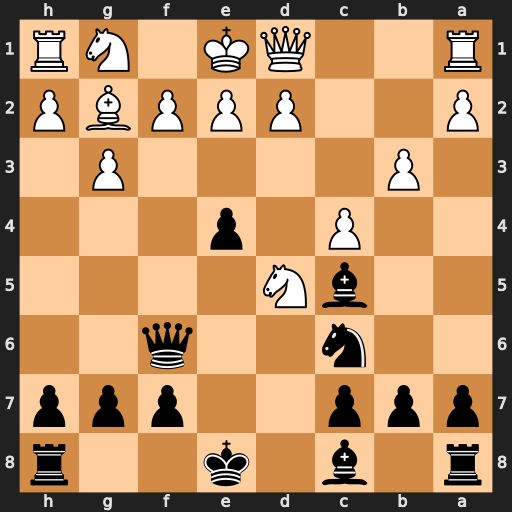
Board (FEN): r1b1k2r/ppp2ppp/2n2q2/2bN4/2P1p3/1P4P1/P2PPPBP/R2QK1NR
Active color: b
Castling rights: KQkq
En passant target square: -
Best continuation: Qxf2#